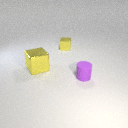
large yellow metal cube in front of small yellow metal cube